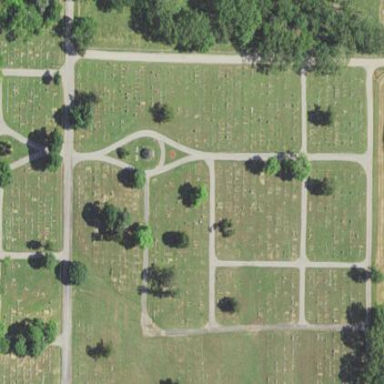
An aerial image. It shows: Cemetery.